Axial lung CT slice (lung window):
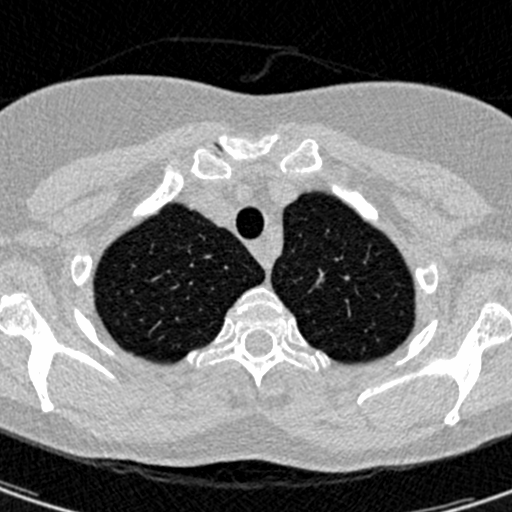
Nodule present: no